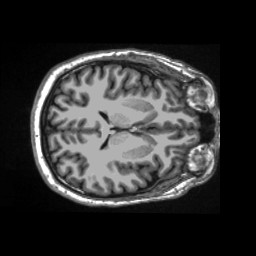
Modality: T1w
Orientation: coronal